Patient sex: M
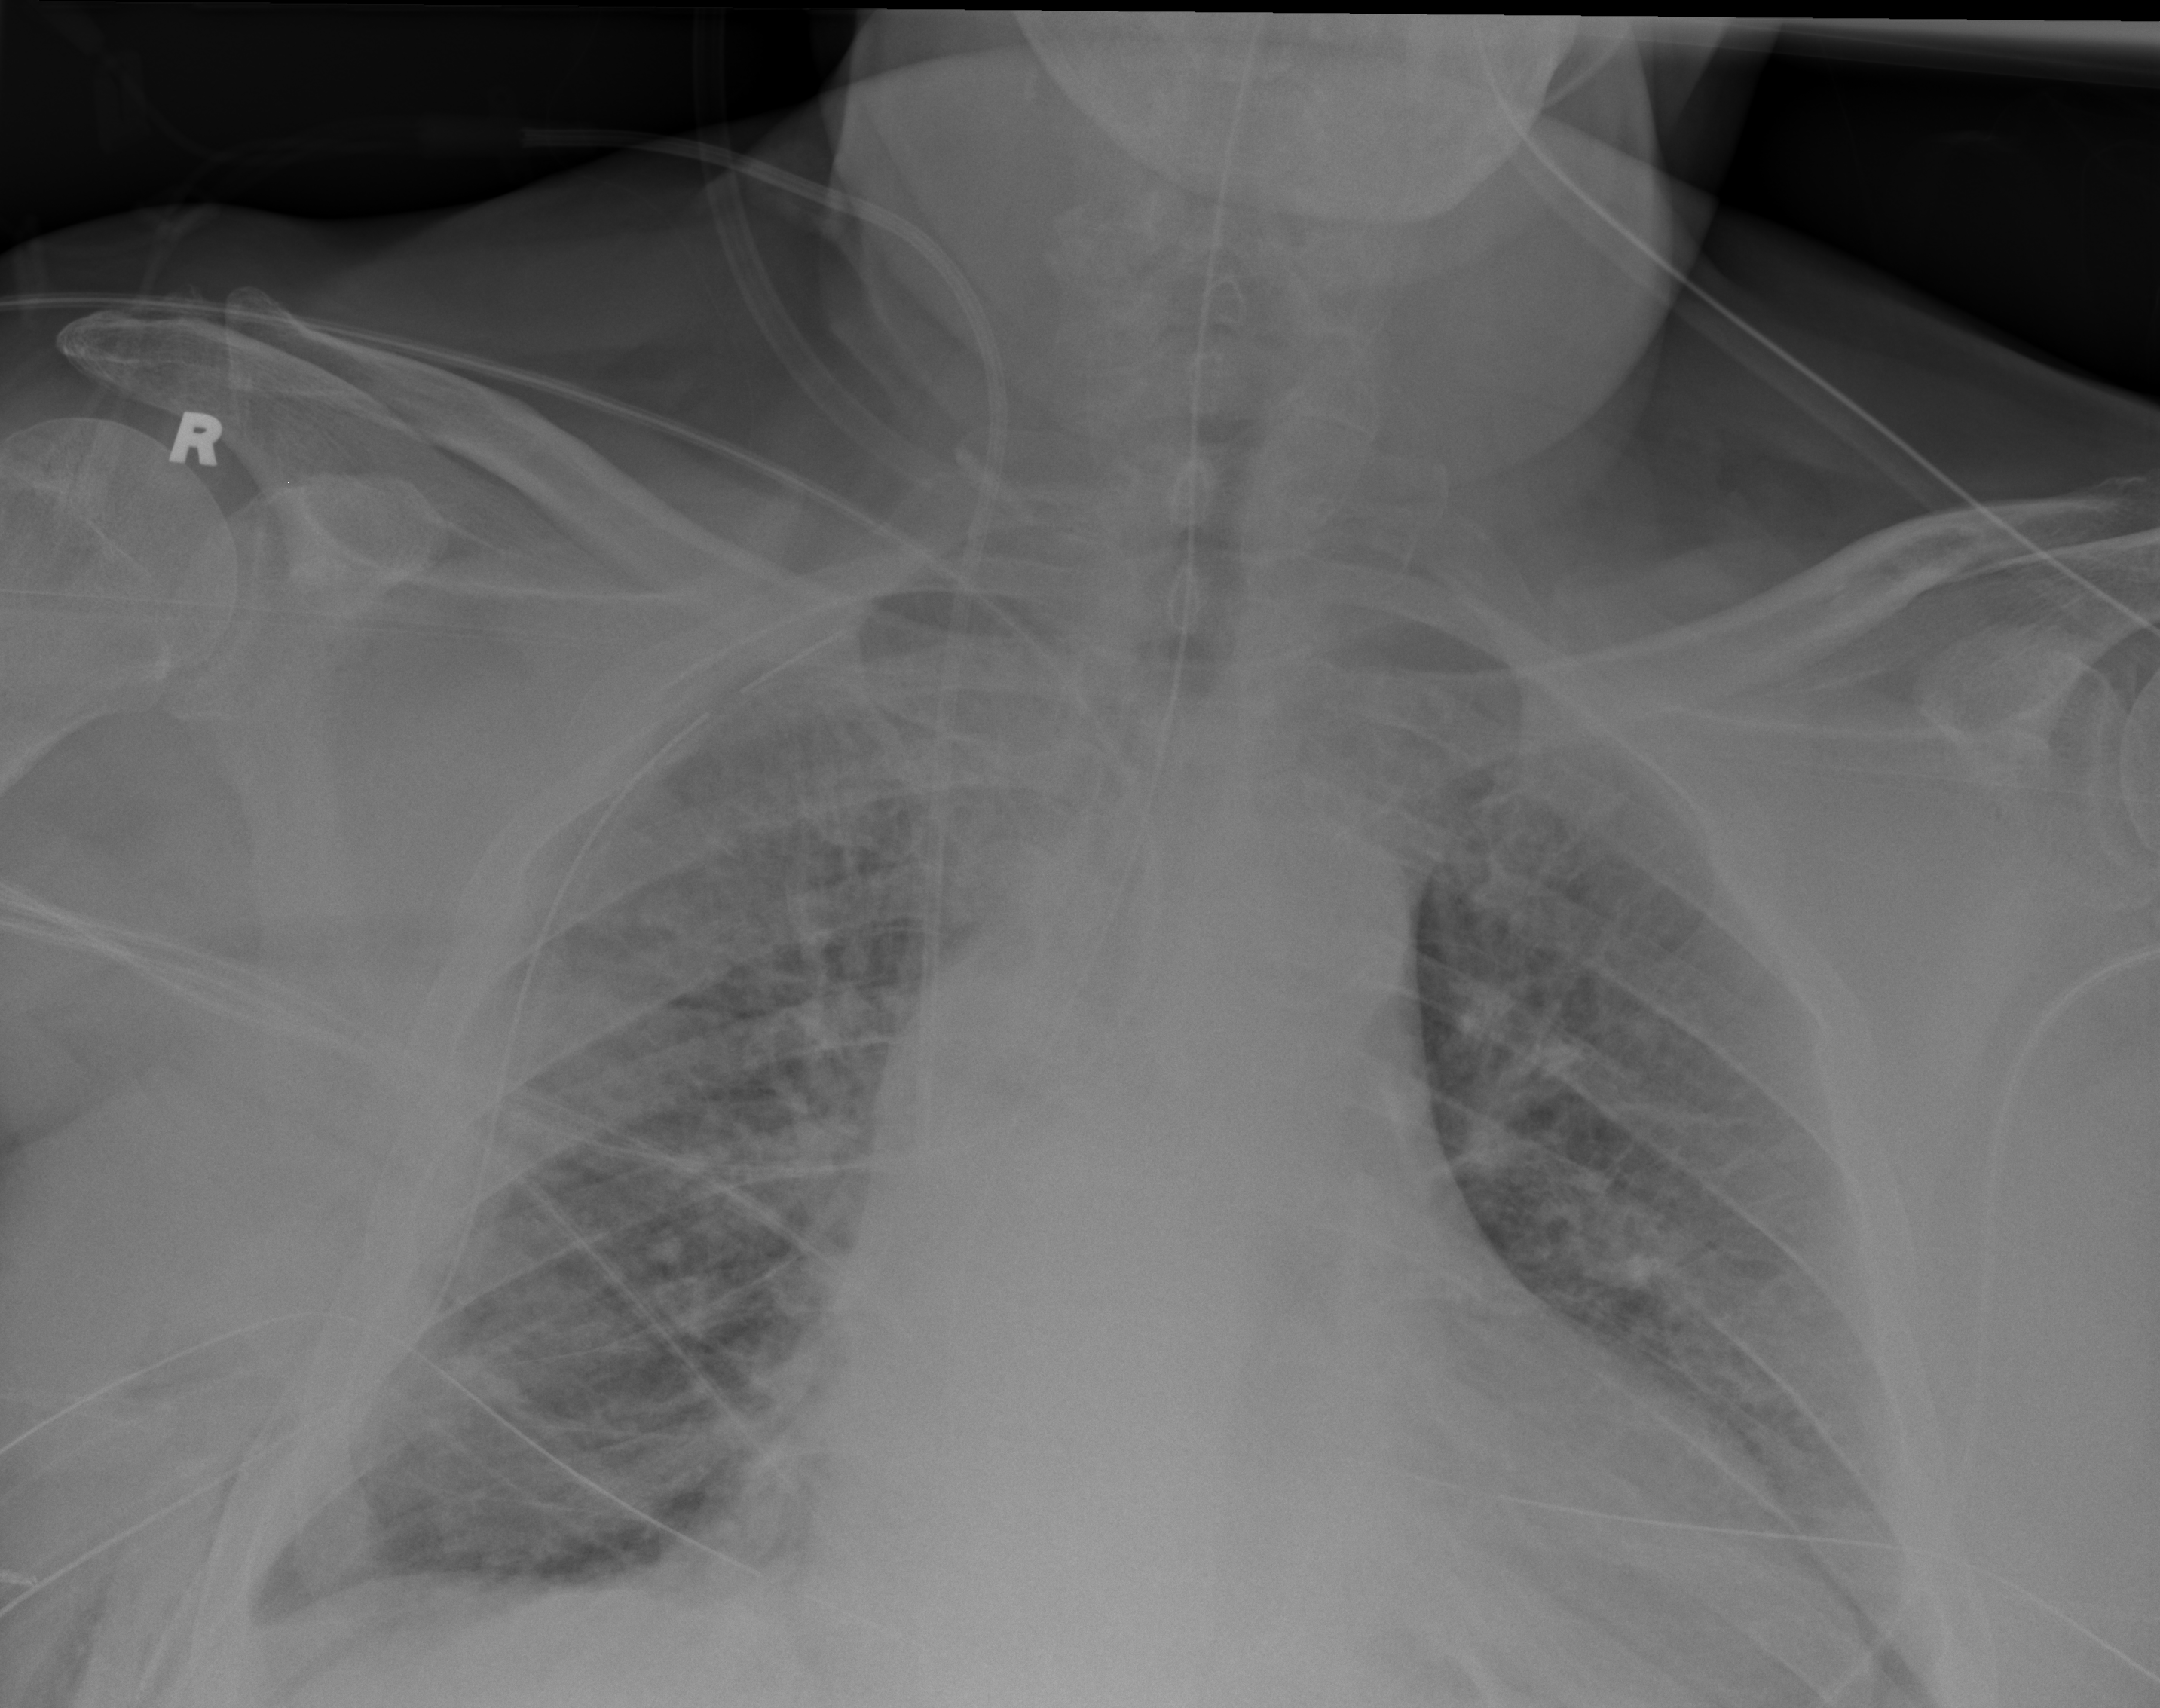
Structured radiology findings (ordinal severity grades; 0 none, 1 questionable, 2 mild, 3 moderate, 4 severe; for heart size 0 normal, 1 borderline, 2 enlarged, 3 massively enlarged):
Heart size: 2
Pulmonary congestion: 3
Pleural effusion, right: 0
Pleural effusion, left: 0
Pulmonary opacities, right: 2
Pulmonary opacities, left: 2
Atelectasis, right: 0
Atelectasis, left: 0